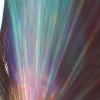
Label: sunburn